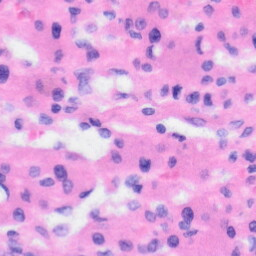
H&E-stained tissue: Liver